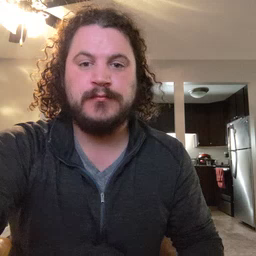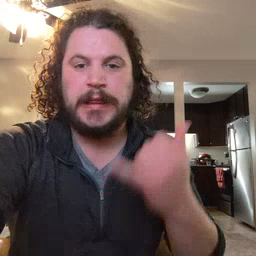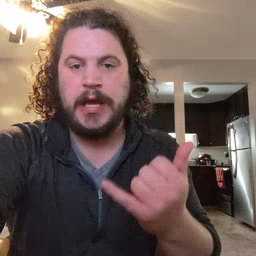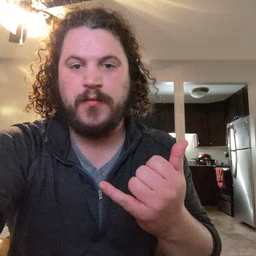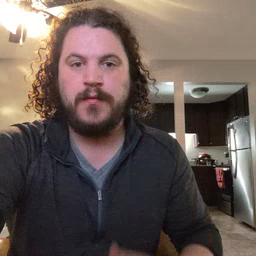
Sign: now